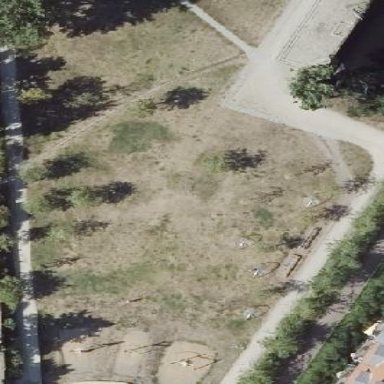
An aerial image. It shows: Park with grassy land use.